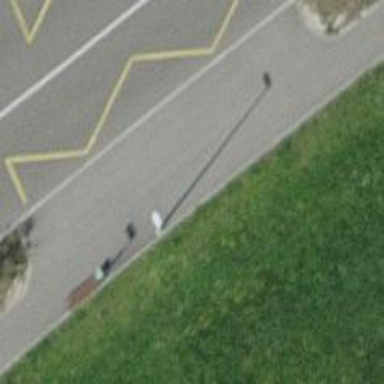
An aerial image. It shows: Bus stop with platform for public transport.